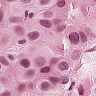
Metastatic tissue present: yes